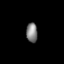
Tissue: lung
Cell type: Endothelial cells
Senescence score: 0.5612
Nuclear area (px): 214
Mean DAPI intensity: 129.799